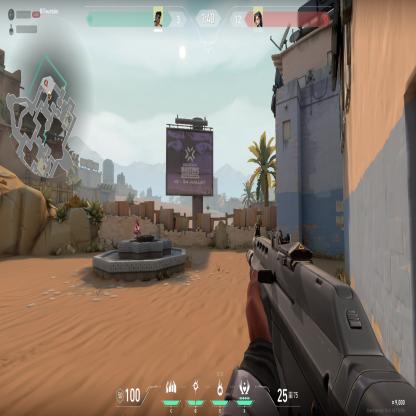
Label: enemy